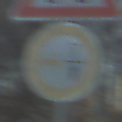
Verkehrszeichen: VerbotUeberholenEinspurigeFahrzeuge
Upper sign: RadverkehrLinks
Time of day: SunriseSunset
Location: Outdoor (Nature)
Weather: Clear
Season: Winter
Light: Natural